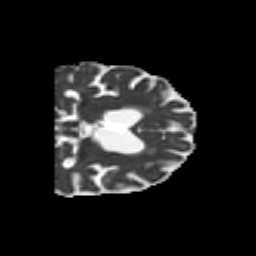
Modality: MD
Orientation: coronal
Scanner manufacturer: siemens
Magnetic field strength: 3 T
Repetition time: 6.8 s
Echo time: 0.093 s